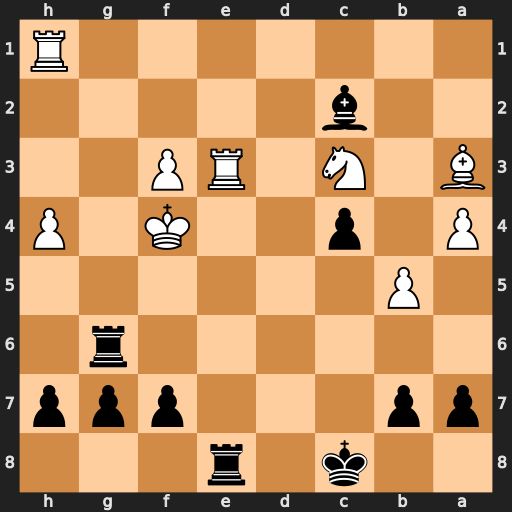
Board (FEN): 2k1r3/pp3ppp/6r1/1P6/P1p2K1P/B1N1RP2/2b5/7R
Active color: b
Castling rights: -
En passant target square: -
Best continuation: Rf6+ Kg3 Rxe3